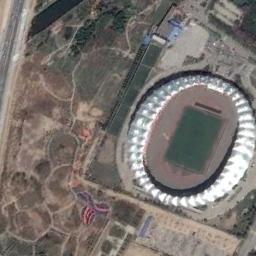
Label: stadium